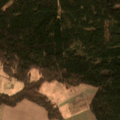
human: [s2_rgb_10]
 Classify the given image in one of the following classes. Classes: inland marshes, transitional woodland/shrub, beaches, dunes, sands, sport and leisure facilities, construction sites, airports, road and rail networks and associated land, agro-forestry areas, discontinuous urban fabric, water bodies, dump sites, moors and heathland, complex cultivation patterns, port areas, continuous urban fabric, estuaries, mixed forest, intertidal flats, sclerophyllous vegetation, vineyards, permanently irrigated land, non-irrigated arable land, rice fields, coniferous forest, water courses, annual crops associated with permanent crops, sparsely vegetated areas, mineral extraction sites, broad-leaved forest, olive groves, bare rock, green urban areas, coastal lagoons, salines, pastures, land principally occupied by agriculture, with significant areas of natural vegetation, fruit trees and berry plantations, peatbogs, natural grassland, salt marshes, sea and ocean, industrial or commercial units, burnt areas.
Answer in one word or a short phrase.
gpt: non-irrigated arable land, pastures, land principally occupied by agriculture, with significant areas of natural vegetation, coniferous forest, mixed forest